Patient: sex M, age 69
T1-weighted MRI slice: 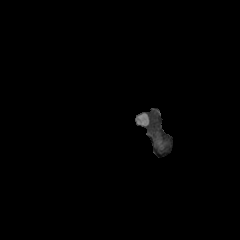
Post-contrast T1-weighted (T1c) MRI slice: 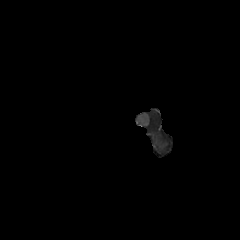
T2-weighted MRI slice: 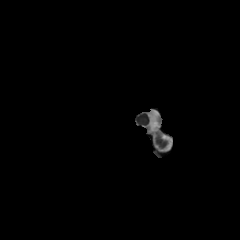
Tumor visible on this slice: no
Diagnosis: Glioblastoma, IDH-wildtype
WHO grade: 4